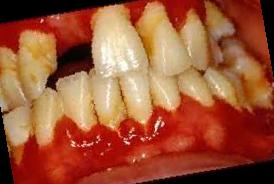
Condition: Gingivitis